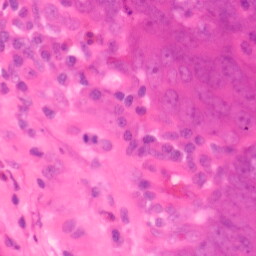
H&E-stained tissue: Colon